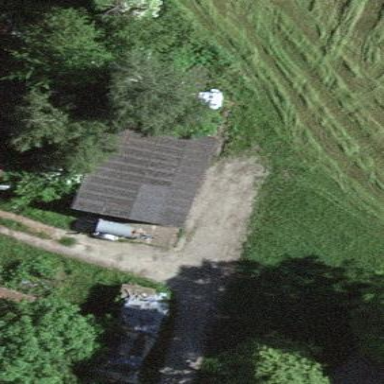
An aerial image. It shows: Rural barn.